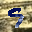
Label: 9